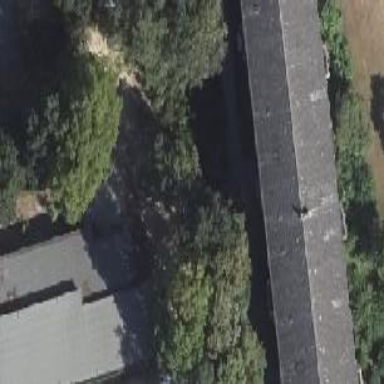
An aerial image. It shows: Building with flat roof.